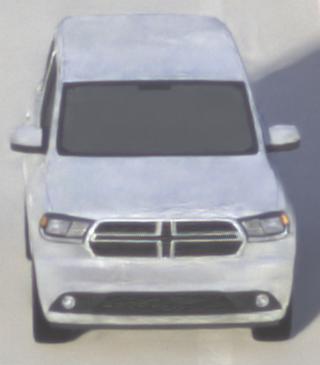
Make: Dodge
Model: Durango
Detailed model: Gen. 3
Model produced from: 2010
Doors: 5
Color: white
Road condition: dry road
Daytime: morning or afternoon
Contrast: medium contrast